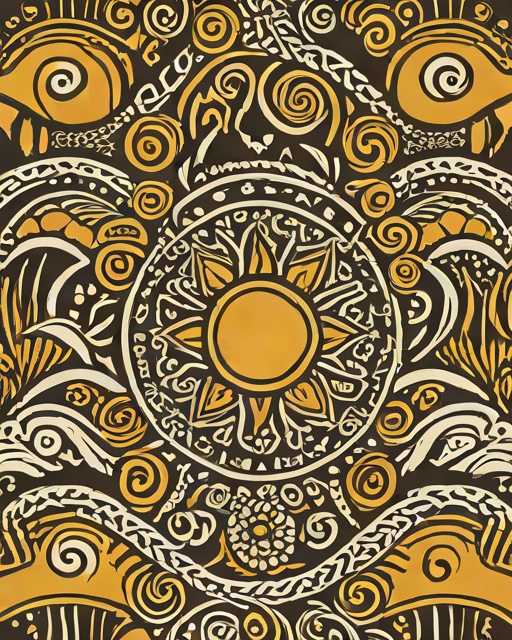
Category: Summer